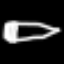
Label: pencil